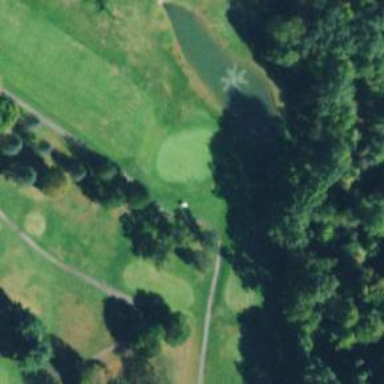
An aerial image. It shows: Golf tee.